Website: crate-barrel
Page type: address-validator
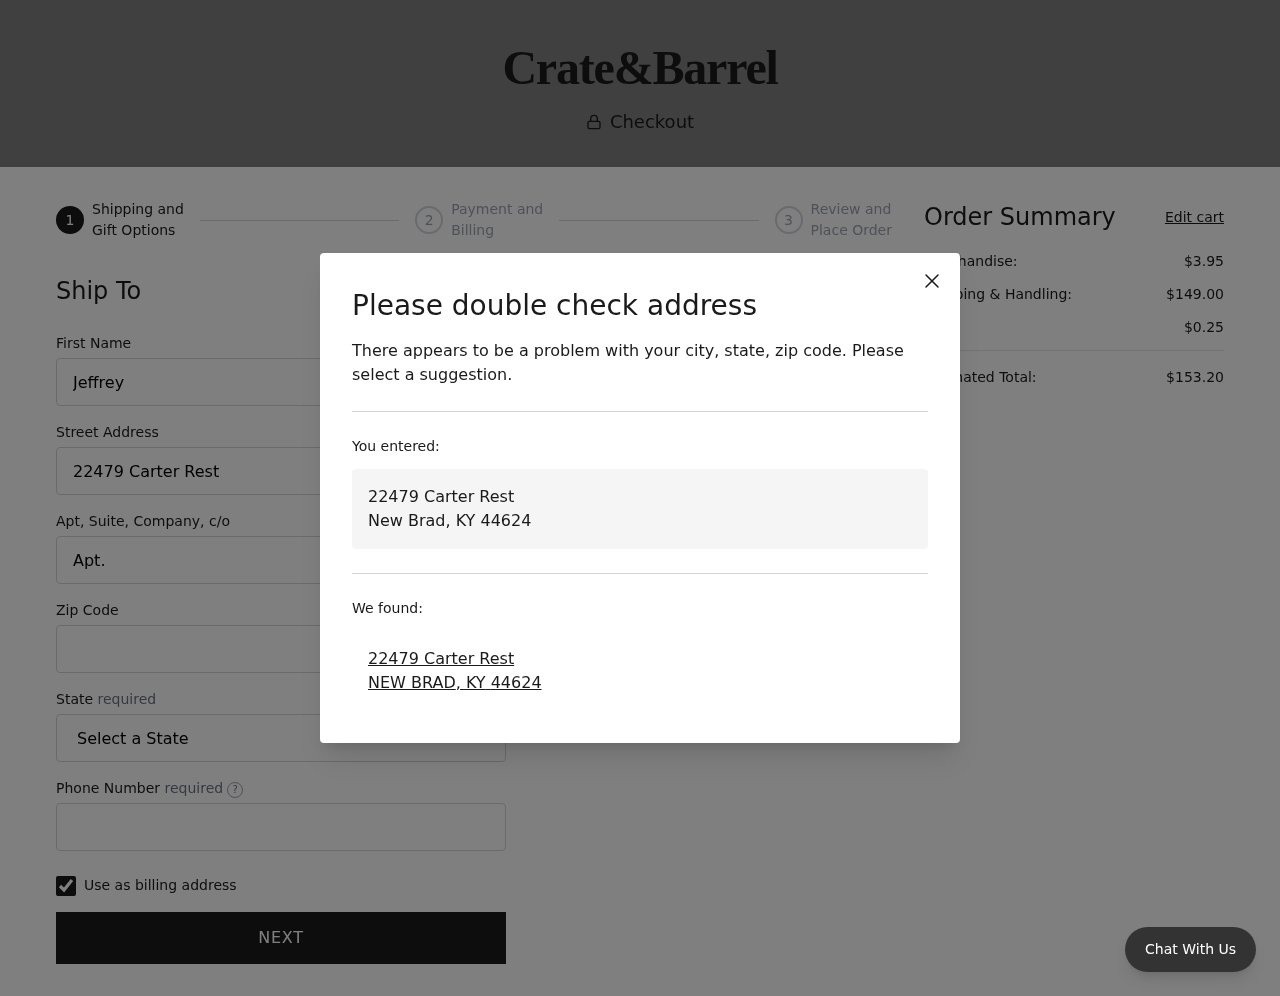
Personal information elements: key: PII_CITY
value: New Brad
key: PII_CITY
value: NEW BRAD
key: PII_FIRSTNAME
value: Jeffrey
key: PII_PHONE
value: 3954571418
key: PII_POSTCODE
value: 44624
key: PII_STATE
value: Kentucky
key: PII_STATE_ABBR
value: KY
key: PII_STREET
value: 22479 Carter Rest
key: PII_STREET2
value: Apt. 657
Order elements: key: ORDER_SUBTOTAL
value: $3.95
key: ORDER_SHIPPING_COST
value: $149.00
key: ORDER_TAX
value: $0.25
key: ORDER_TOTAL
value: $153.20